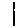
Label: line